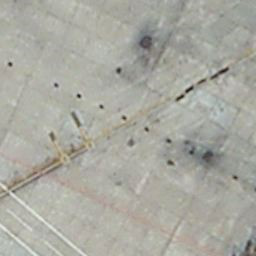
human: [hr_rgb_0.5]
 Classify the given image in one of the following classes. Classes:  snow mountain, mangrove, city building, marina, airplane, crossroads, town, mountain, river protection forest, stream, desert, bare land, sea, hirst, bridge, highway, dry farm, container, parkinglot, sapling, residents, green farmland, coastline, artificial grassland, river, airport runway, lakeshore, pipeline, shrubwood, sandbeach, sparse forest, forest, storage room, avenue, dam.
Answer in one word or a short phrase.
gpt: airport runway